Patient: sex M, age 76
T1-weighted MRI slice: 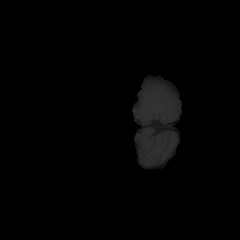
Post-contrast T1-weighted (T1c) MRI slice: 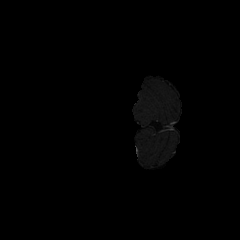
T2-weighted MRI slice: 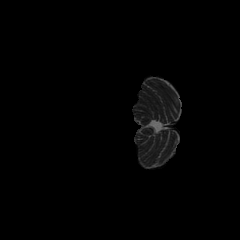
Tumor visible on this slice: no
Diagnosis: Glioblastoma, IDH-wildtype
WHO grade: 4